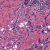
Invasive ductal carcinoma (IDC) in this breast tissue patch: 1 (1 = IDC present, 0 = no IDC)